Interaction volume radius: 10 \u00c5
Interaction volume height: 30 \u00c5
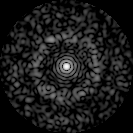
Disorder parameter: 0.8329